【题型】填空题　【知识点】平面几何　【难度】easy
如图，将一张平行四边形纸片$ABCD$折叠，折痕为$BD$，折叠后，点$A$的对应点为点$E$，$DE$交$BC$于点$F$．若$AB=2$，$AD=4$，$\angle A=120^\circ$，则$EF$的长为\underline{\quad\quad}．

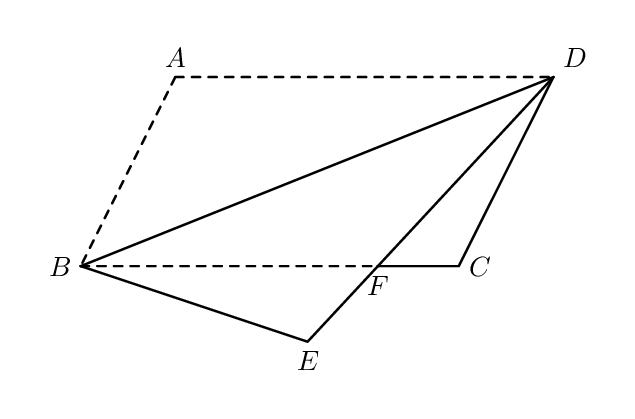
【解答】
【答案】$\dfrac{6}{5}$

【分析】

【详解】如图，作$DH\perp BC$，交$BC$的延长线于点$H$，

$\because$ 四边形$ABCD$是平行四边形，

$\therefore CD=AB=2$，$BC=AD=4$，$\angle BCD=\angle A=120^\circ$，$AD\parallel BC$，

$\therefore \angle DCH=60^\circ$，$\angle ADB=\angle CBD$，

$\therefore \angle CDH=30^\circ$，

$\therefore CH=\dfrac{1}{2}CD=1$，

$\therefore DH=\sqrt{CD^2-CH^2}=\sqrt{3}$．

由折叠的性质得，$AD=DE$，$\angle ADB=\angle BDE$，

$\therefore \angle CBD=\angle BDE$，$DE=BC=4$，

$\therefore BF=DF$．

设$BF=DF=x$，

$\therefore CF=4-x$，

$\therefore FH=4-x+1=5-x$．

$\because FH^2+DH^2=DF^2$，

$\therefore (5-x)^2+(\sqrt{3})^2=x^2$，

解得$x=\dfrac{14}{5}$，

$\therefore EF = DE - DF = 4 - \dfrac{14}{5} = \dfrac{6}{5}$．

故答案为：$\dfrac{6}{5}$．
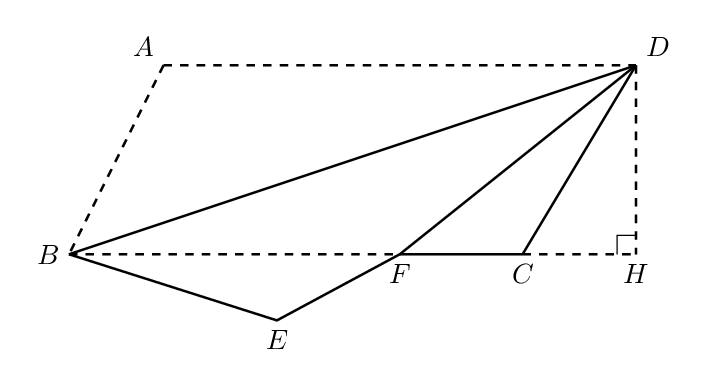